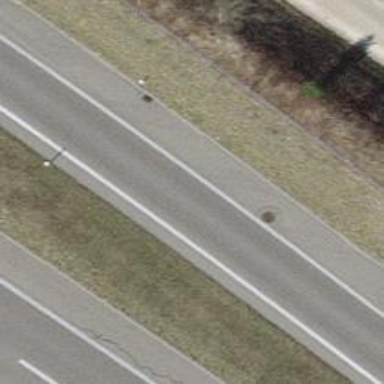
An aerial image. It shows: Motorway link.